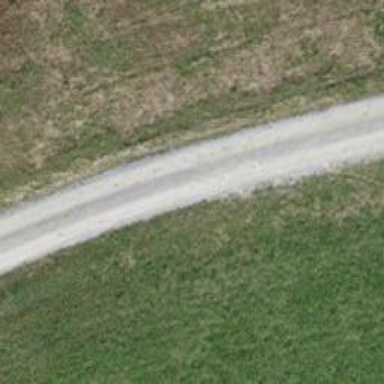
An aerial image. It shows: Compacted track with grade2 level.